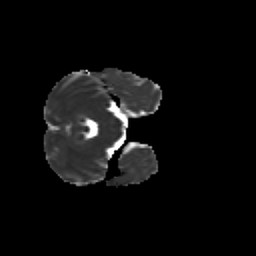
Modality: MD
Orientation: axial
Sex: male
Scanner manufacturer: siemens
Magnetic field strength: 3 T
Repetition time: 5 s
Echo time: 0.071 s